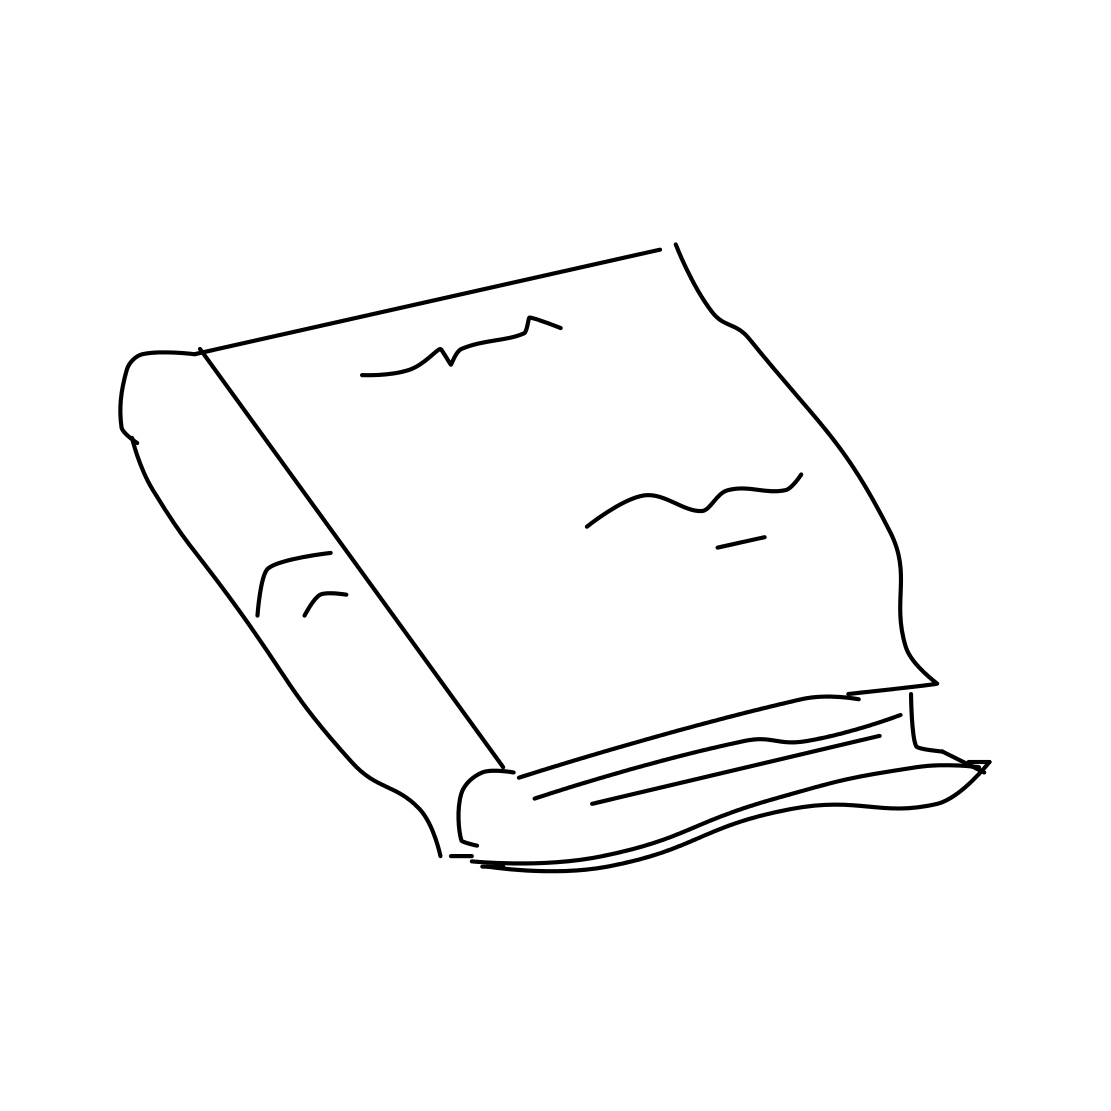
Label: book